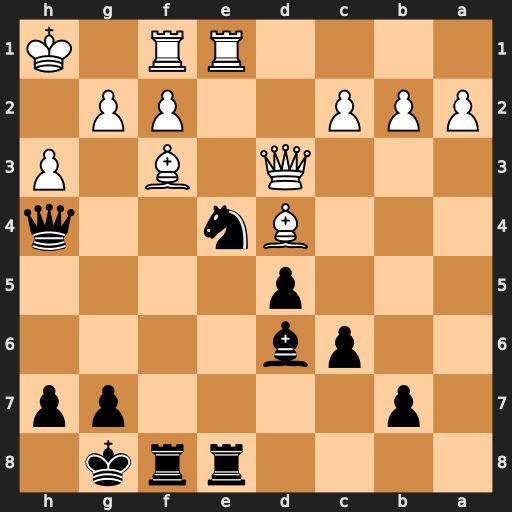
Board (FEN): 4rrk1/1p4pp/2pb4/3p4/3Bn2q/3Q1B1P/PPP2PP1/4RR1K
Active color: b
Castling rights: -
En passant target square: -
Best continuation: Qf4 g3 Qxf3+ Qxf3 Rxf3